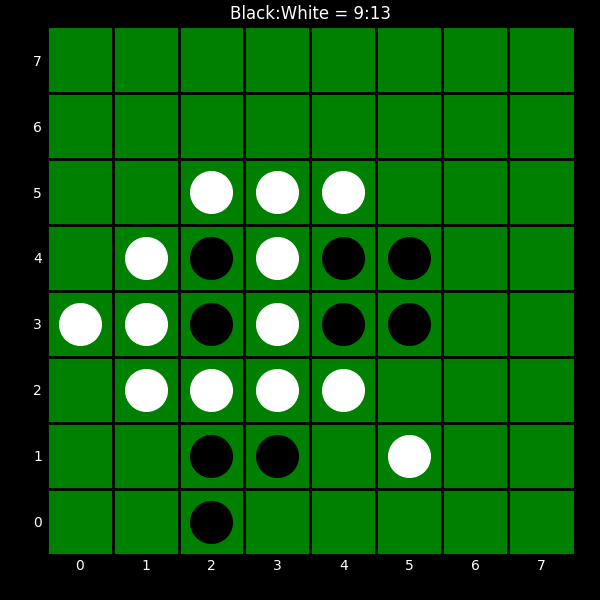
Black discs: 9
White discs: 13